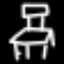
Label: chair